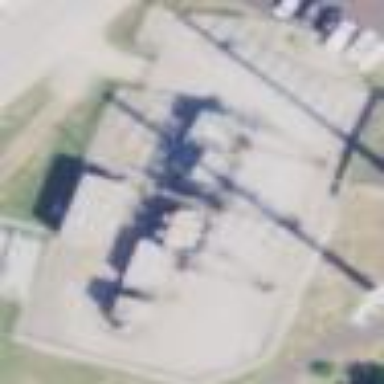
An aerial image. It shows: Outdoor distribution-level power substation enclosed by fence.